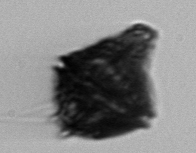
Label: Gonyaulax